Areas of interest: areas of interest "Clothing, Shoes, Hats and Leather Goods Store"
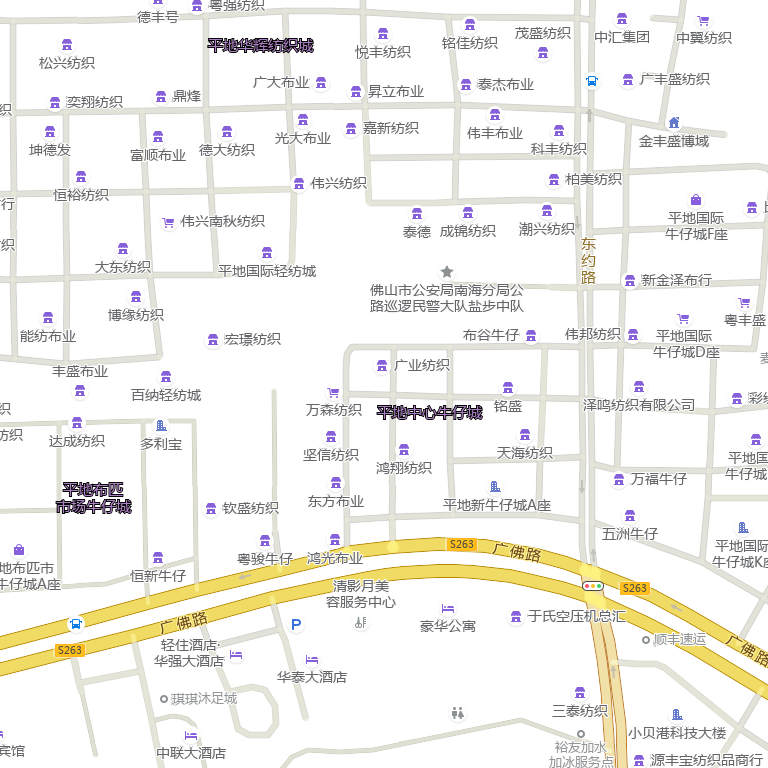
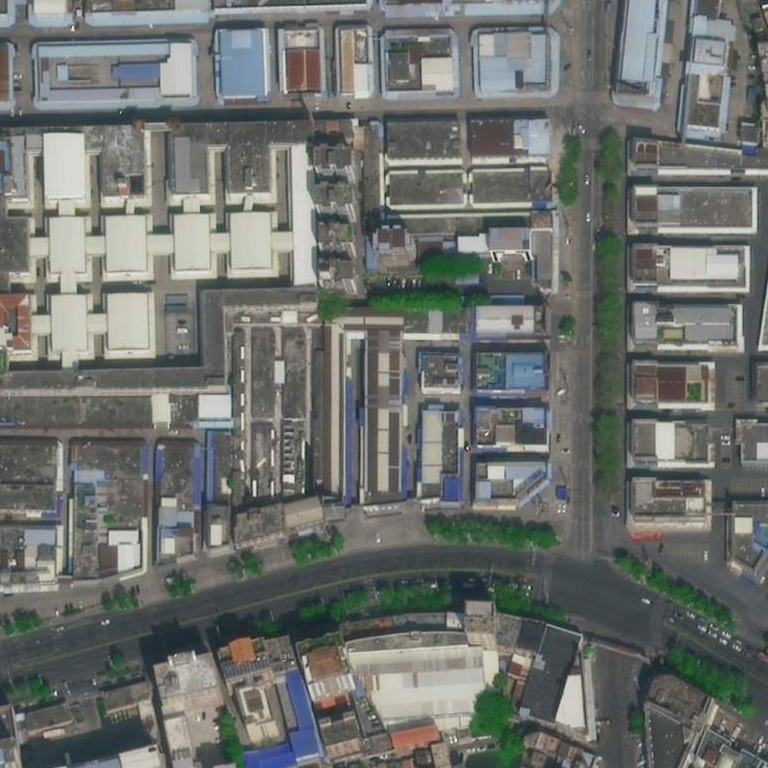